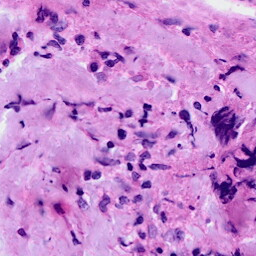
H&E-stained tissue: Breast